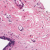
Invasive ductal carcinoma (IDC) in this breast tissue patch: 0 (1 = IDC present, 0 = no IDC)